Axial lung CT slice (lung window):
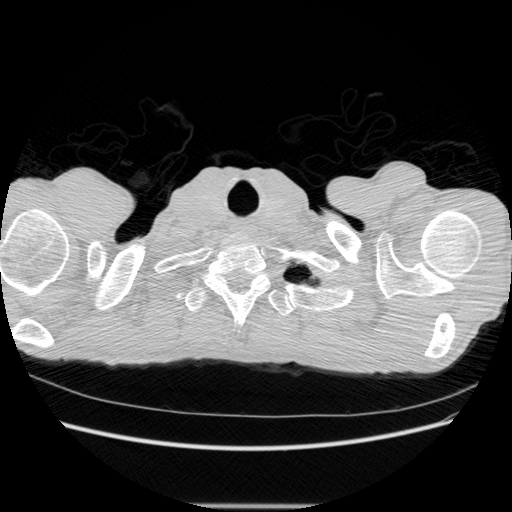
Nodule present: no